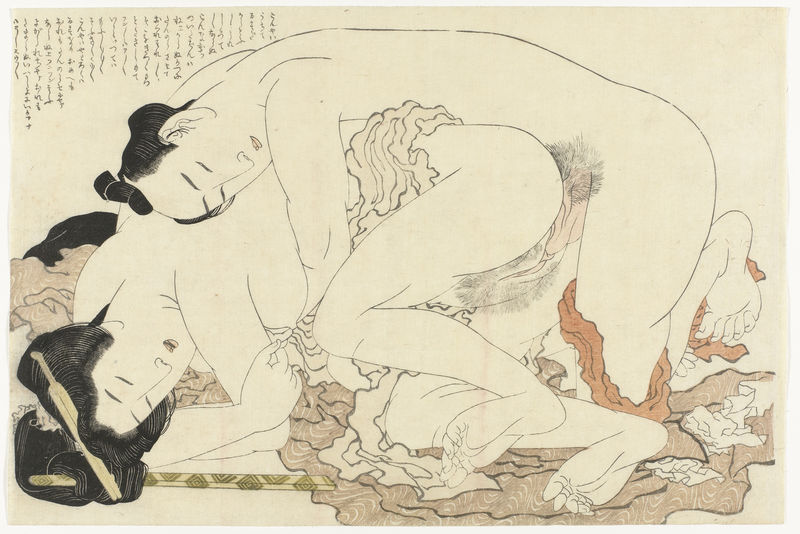
Titel: Getrouwde vrouw met geliefde
Künstler: Katsushika Hokusai
Standort: Amsterdam
Institution: Rijksmuseum
Schlagwörter: mann, nackt, frau, haare, decke, holzschnitt, japan, sex, kamasutra